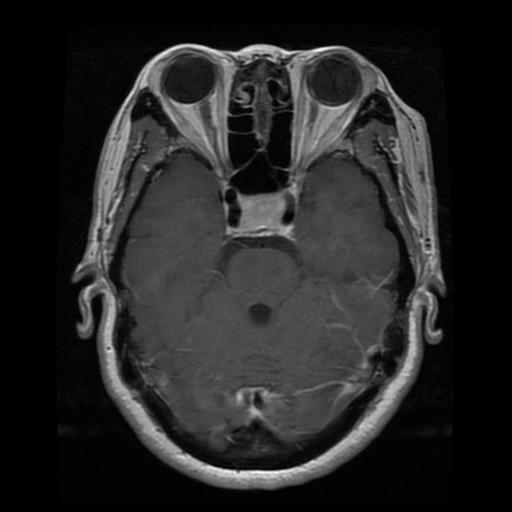
Label: pituitary